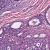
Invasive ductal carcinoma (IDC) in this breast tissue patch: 0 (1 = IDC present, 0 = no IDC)